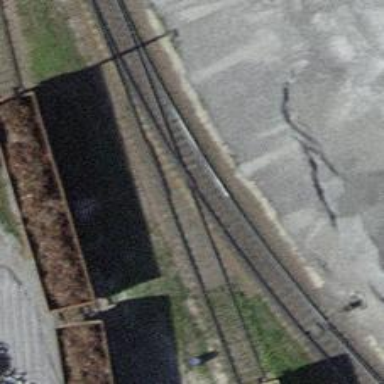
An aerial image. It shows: Single railway spur track.